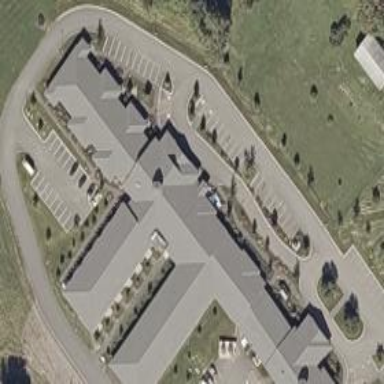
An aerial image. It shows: Healthcare facility.